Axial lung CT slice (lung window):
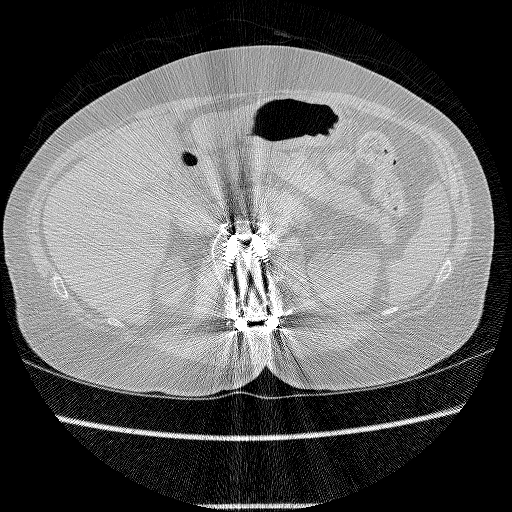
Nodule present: no